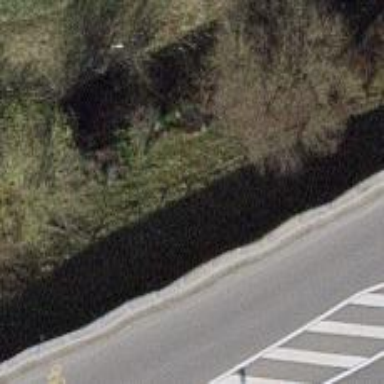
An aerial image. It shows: Retaining wall.